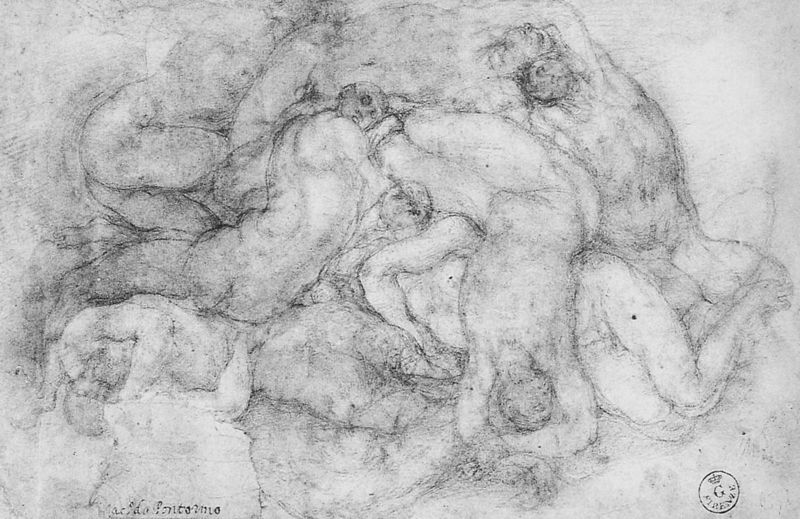
Titel: Sintflut, Studie mit zehn ineinander verschlungenen Figuren
Künstler: Pontormo
Institution: Florenz, Uffizien
Schlagwörter: akt, körper, mann, nackt, weiß, frauen, menschen, brust, frau, grau, köpfe, männer, rücken, schwarz, skizze, zeichnung, blick, gesichter, arme, signatur, renaissance, beine, schrift, studie, graphik, querformat, schlacht, nackte, unbekleidet, kohle, schwarzweiß, stempel, florenz, verdreht, firenze, italienisch, fraeun, florence, 1600, pontormo, besitzvermerk